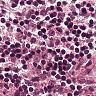
Metastatic tissue present: no